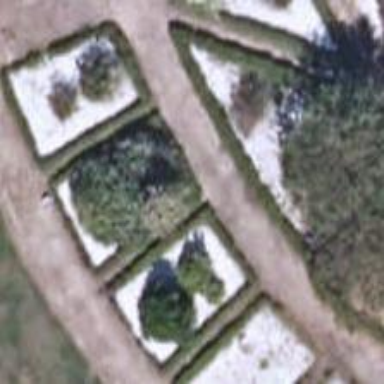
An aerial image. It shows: Garden enclosed by hedge.